Question: What is a good approach to extract rectangles from a boundary?
I already have something working but it has some bugs and some things are handled more advanced then required so I want to start over.
Here is what I want:

Notice that on the right side the boundary get's cut into multiple shapes.
I have the boundary as a 'float[][]' as in [nOfPoints][xy].
So for example:
'''
[0][0] = 10;
[0][1] = 10;
[1][0] = 100;
[1][1] = 10;
[2][0] = 100;
[2][1] = 100;
[3][0] = 10;
[3][1] = 100;
[4][0] = 10;
[4][1] = 10;
'''
Would form a rectangle. If any other format is more suitable then I can change that. Anyway, i'm more interested in an abstract approach then one describing it in detail.
please help.
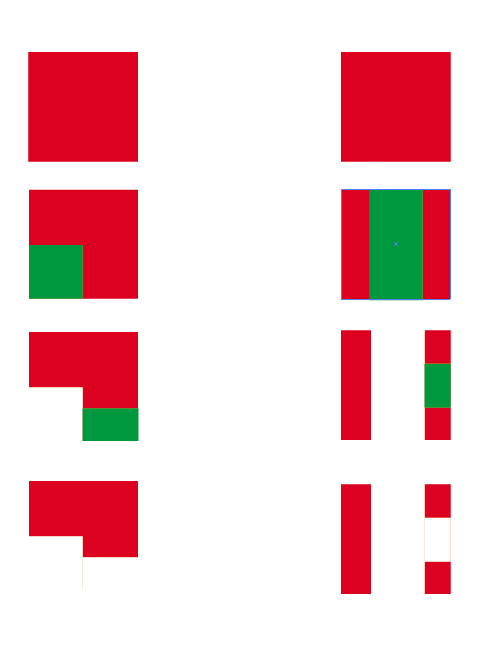
Answer: Having axis-aligned rectangles will make some of the details easier but doesn't effect the general algorithm, so I will make no further assumptions regarding axis alignment.
The method for subtracting simple polygons works the same as described for finding the intersection of polygons described <URL> so there was at most one polygon resulting from the intersection. In the current case multiple polygons may result. However, finding multiple polygons isn't much harder, see the comments below.
In the intersection problem, the polygons were both oriented counterclockwise, which is a way of specifying (by convention) which side of the lines are inside the polygon. If we reverse the orientation of the rectangle to be subtracted, then by convention, of the plane is "inside" the polygon, except for a small area to the right of the edges. Thus subtraction of polygons is actually intersection of polygons, where the polygon to be subtracted is turned inside out!
- - - - -